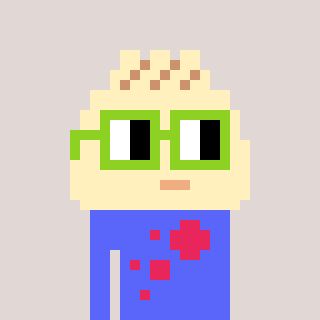
a pixel art character with square light green glasses, a porkbao-shaped head and a purple-colored body on a warm background